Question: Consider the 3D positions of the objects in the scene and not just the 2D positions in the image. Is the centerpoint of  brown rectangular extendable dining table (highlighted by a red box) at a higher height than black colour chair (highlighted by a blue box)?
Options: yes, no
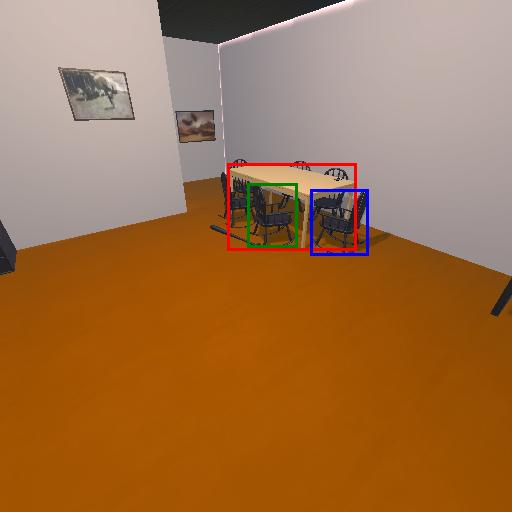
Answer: yes